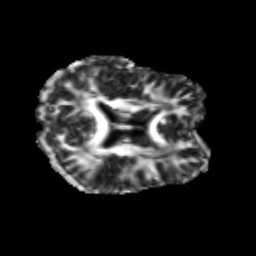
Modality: FA
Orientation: axial
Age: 20
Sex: female
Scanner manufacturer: siemens
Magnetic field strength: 3 T
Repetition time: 3.5 s
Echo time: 0.113 s